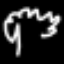
Label: palm tree